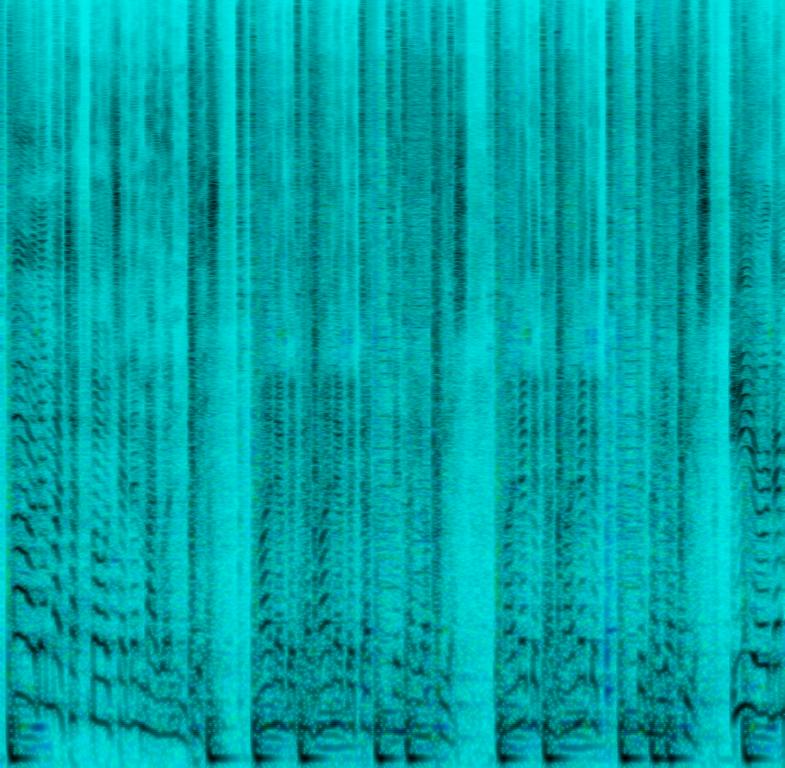
A male vocalist sings this peppy rap. The tempo is medium fast with an enthusiastic and catchy guitar rhythm, drum stick clicks, congas, steady drumming and keyboard accompaniment. The song is simple, punchy; buoyant, youthful, animated, vibrant and has a catchy dance groove. This song is contemporary Hip-Hop/Rap.